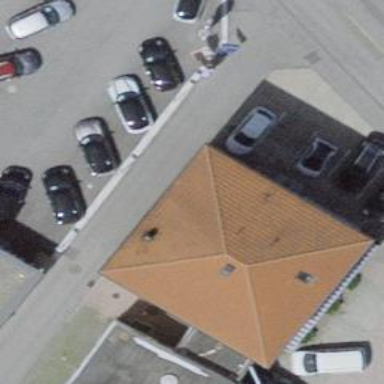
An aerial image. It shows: Restaurant.